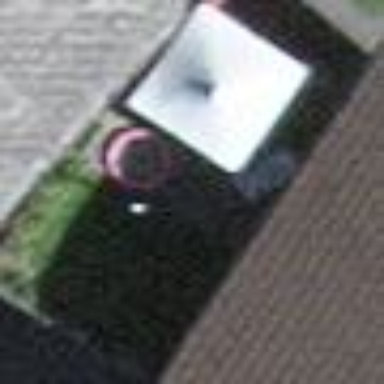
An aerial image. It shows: Garage.